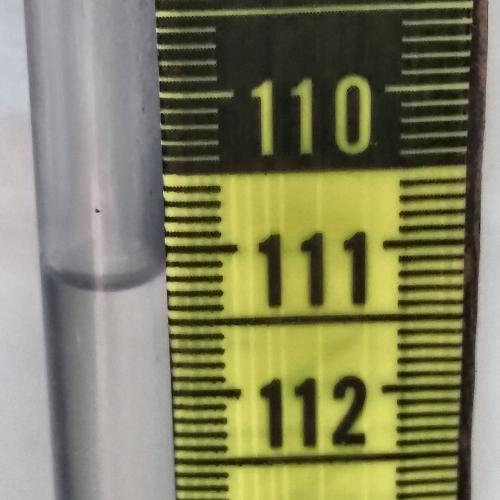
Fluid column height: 111.2 cm